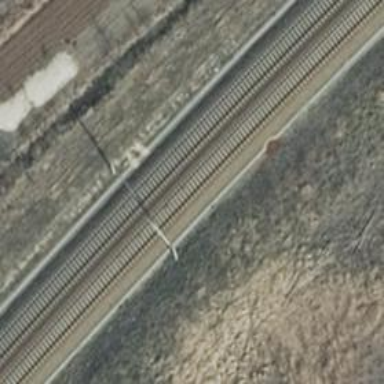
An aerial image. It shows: Railway milestone with catenary mast.